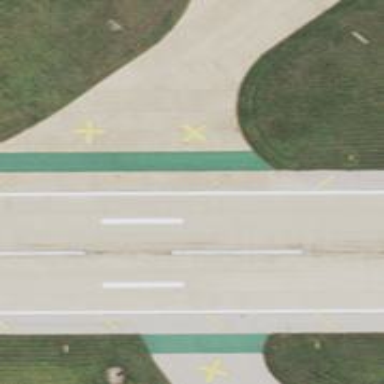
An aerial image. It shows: Image of taxiway at airport.